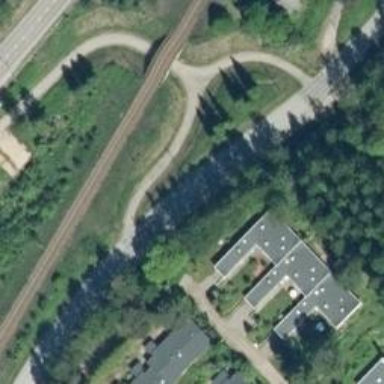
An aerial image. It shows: Cycleway.